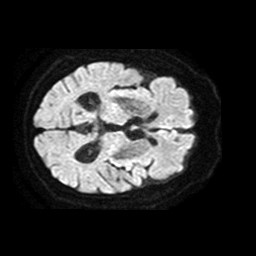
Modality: TRACE
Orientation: axial
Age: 66
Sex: female
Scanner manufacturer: philips
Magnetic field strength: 1.5 T
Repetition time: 3.679 s
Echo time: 0.09411 s